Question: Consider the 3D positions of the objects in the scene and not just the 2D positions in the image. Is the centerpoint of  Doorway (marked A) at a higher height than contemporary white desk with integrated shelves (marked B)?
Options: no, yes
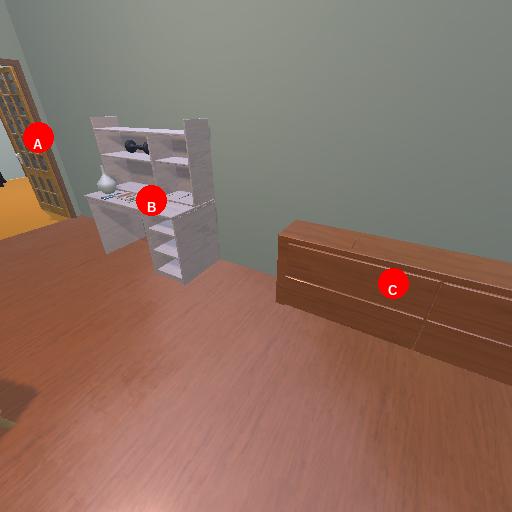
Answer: no